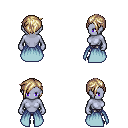
a pixel art fantasy rpg character, female body template, dark elf, purple skin, overskirt, metal pants, white blonde pixie cut hairstyle, four views (front, back, left, right), 2x2 character sprite sheet, small pixel art, hard edges, no anti-aliasing